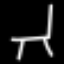
Label: chair